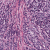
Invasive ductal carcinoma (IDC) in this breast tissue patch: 1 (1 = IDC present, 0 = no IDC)